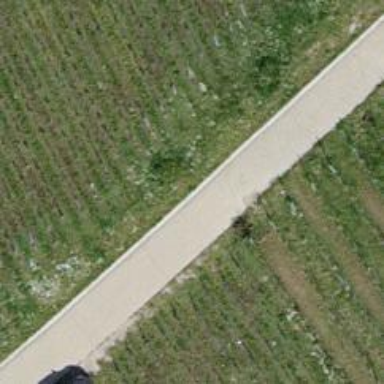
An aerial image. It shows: Paved track with Grade 1 surface.